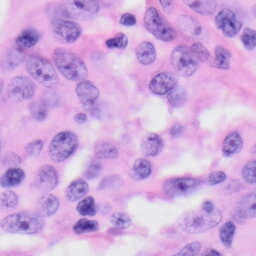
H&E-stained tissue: Skin